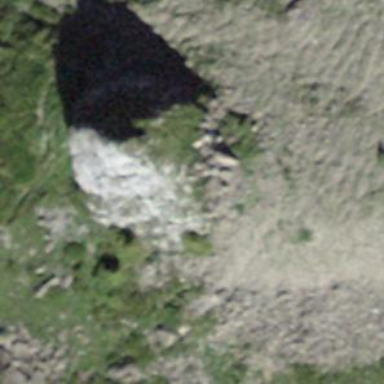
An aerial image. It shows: View of natural rock.